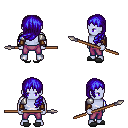
a pixel art fantasy rpg character, male body template, dark elf, purple skin, steel arm armor, magenta pants, blue left-swept hairstyle, cloth bracers, gray slippers, spear, four views (front, back, left, right), 2x2 character sprite sheet, small pixel art, hard edges, no anti-aliasing